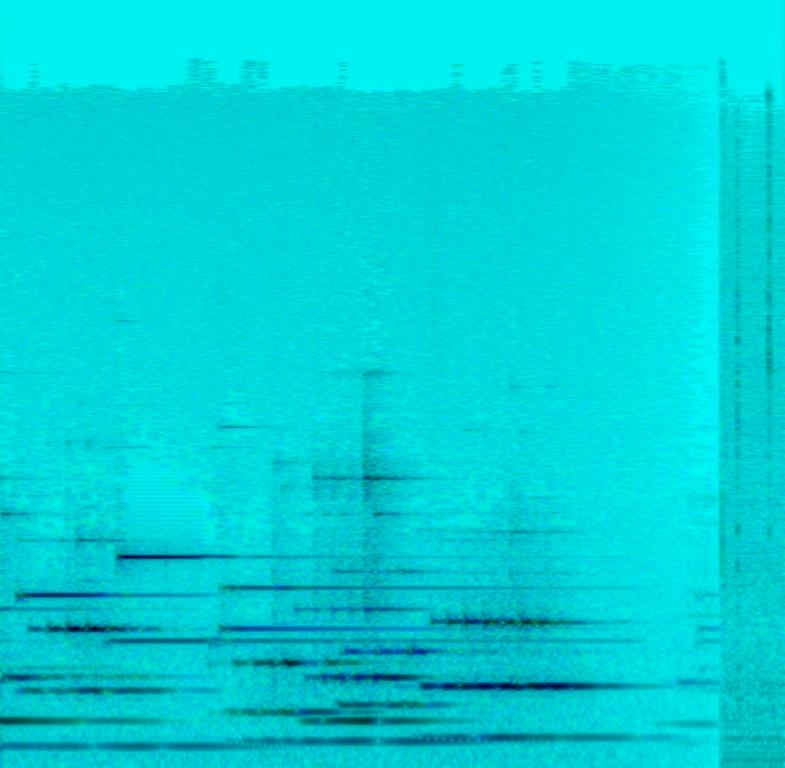
This song is an instrumental. The tempo is low with a xylophone like instrument harmony, sound of clock ticking and papers rustling . The music is spooky, eerie, suspenseful and sinister. This song is Pop.